Interaction volume radius: 10 \u00c5
Interaction volume height: 10 \u00c5
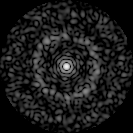
Disorder parameter: 0.8037